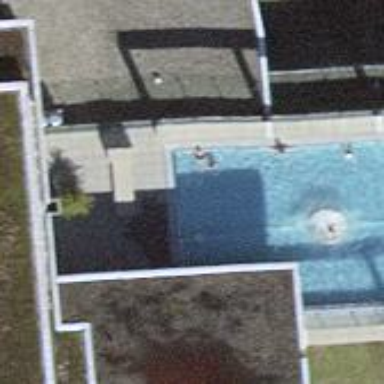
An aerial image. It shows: Swimming pool located in leisure land.